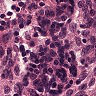
Metastatic tissue present: no